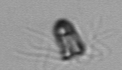
Label: Pyramimonas_morphotype1